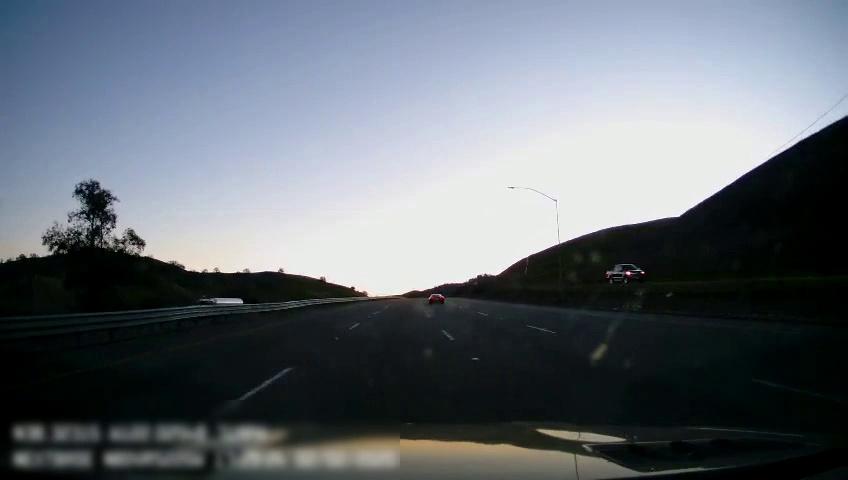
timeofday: Day
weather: Sunny
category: Drivable Space
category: Vehicles | Car
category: Vehicles | Truck
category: Vehicles | Truck
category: Lanes | Current Lane
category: Lanes | Current Lane
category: Lanes | Alternate Lane
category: Lanes | Alternate Lane
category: Lanes | Alternate Lane